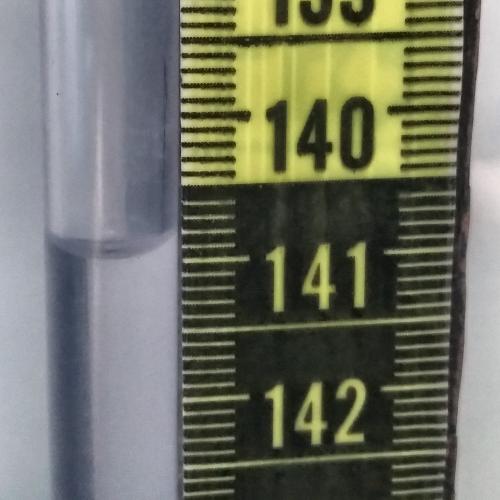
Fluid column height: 140.9 cm